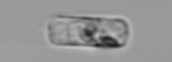
Label: Guinardia_delicatula